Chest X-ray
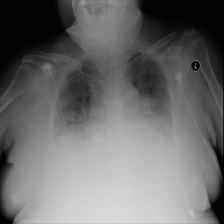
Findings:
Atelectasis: positive
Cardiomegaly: negative
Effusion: positive
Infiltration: negative
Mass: negative
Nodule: negative
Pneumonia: negative
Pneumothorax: negative
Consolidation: negative
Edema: negative
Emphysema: negative
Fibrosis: negative
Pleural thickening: negative
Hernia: negative